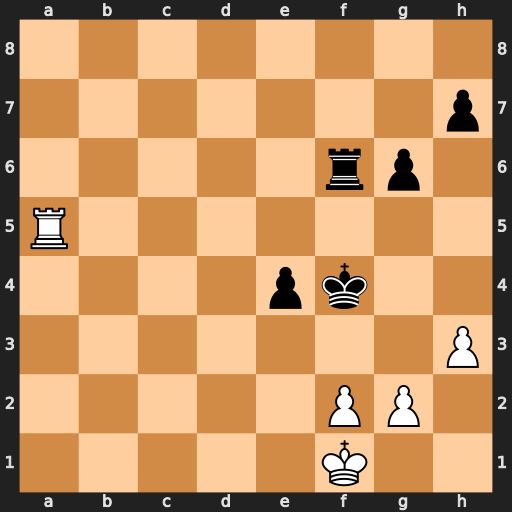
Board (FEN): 8/7p/5rp1/R7/4pk2/7P/5PP1/5K2
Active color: w
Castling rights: -
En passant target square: -
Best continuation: g3+ Kf3 Ra3+ e3 Rxe3#